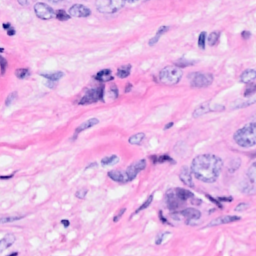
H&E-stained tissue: Breast